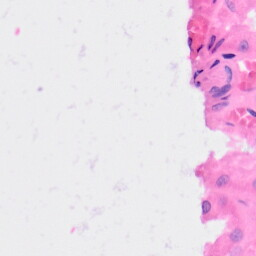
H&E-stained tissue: Kidney